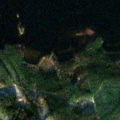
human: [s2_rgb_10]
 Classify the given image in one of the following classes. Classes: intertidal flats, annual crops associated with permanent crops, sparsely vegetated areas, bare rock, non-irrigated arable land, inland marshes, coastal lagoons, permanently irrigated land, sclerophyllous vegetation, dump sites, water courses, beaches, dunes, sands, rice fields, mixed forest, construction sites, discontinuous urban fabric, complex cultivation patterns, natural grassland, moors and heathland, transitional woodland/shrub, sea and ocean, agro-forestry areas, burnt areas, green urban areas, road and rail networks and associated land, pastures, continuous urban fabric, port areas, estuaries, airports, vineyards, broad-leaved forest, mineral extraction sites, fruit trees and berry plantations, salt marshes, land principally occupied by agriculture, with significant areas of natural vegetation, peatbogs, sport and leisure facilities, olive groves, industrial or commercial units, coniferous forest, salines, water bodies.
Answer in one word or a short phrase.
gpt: coniferous forest, water bodies